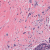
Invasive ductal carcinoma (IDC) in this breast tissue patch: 1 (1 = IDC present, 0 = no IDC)